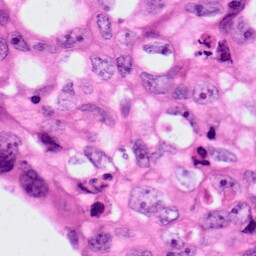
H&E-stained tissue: Lung